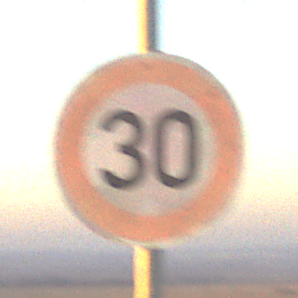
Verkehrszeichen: Geschwindigkeit30
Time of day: SunriseSunset
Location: Outdoor (Nature)
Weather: Clear
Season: NotSpecified
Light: Natural